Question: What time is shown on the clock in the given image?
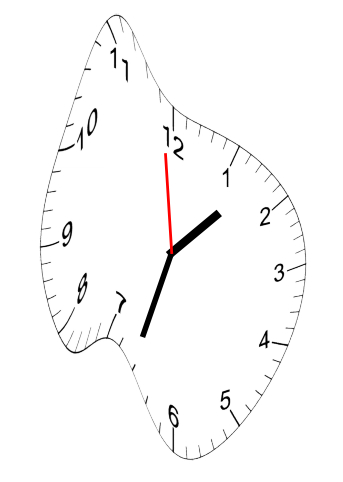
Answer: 01:32:59